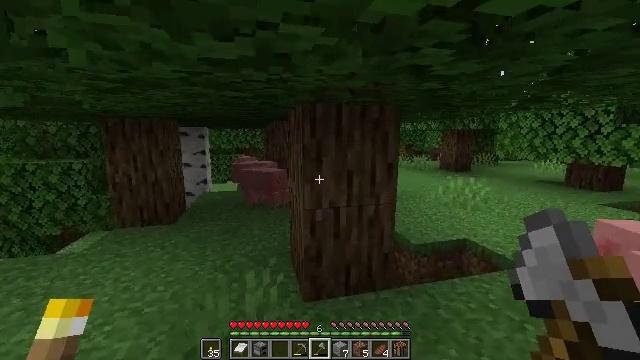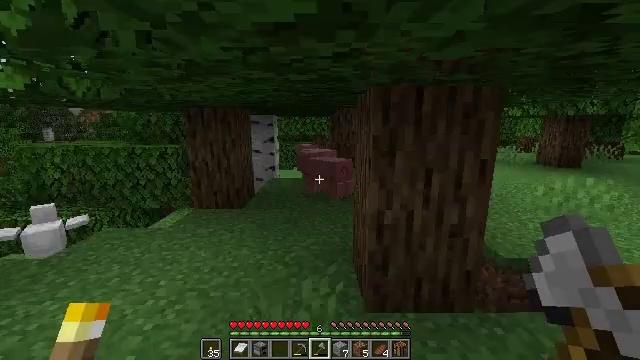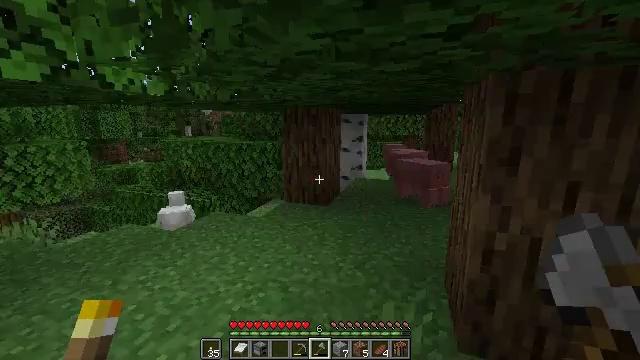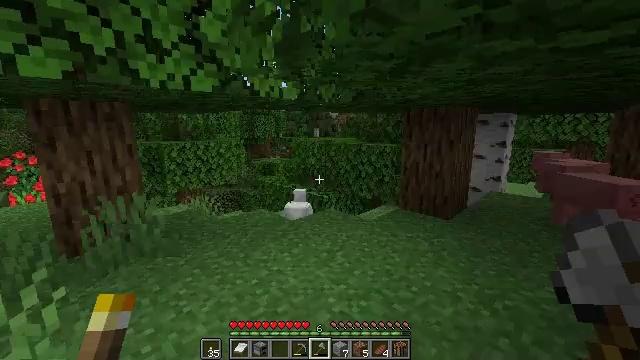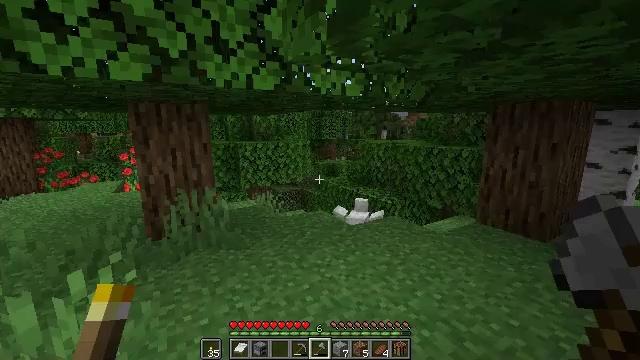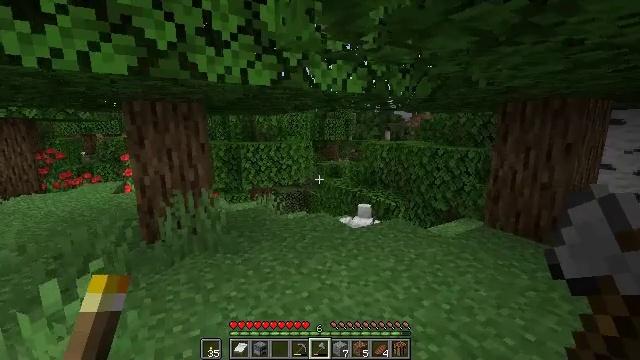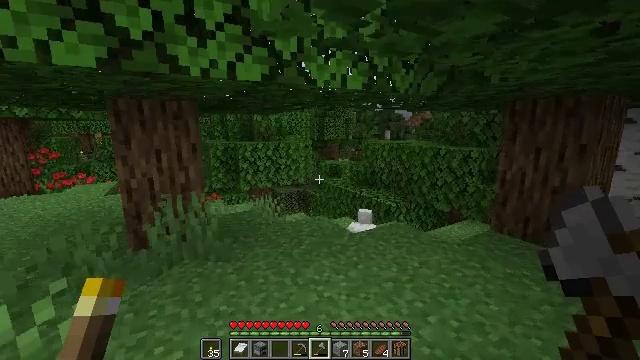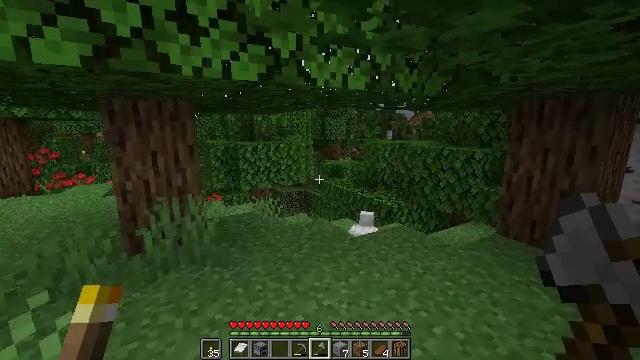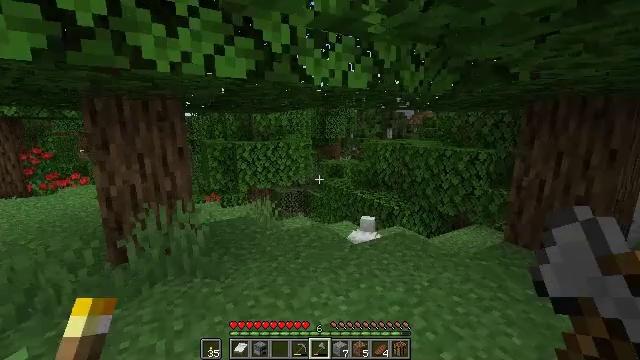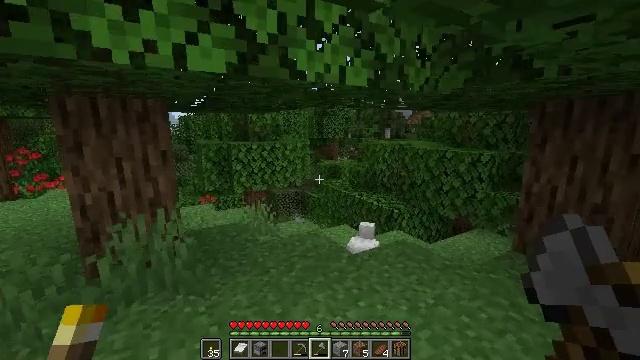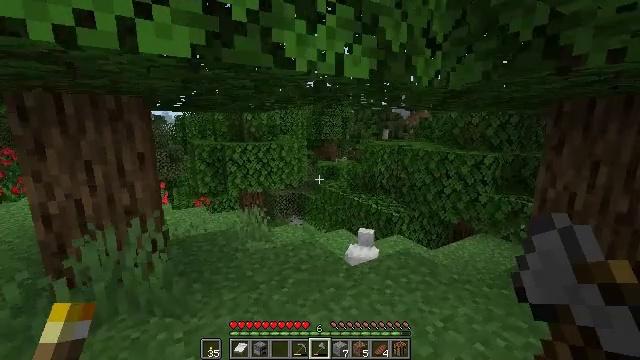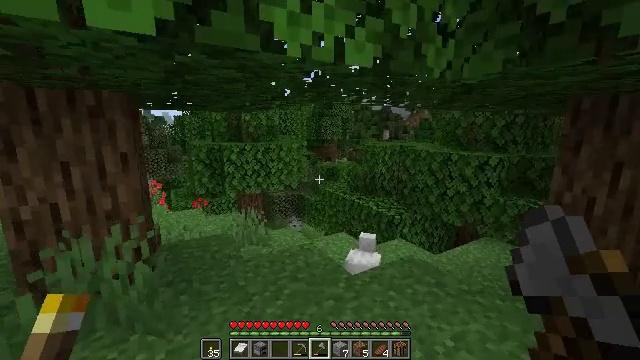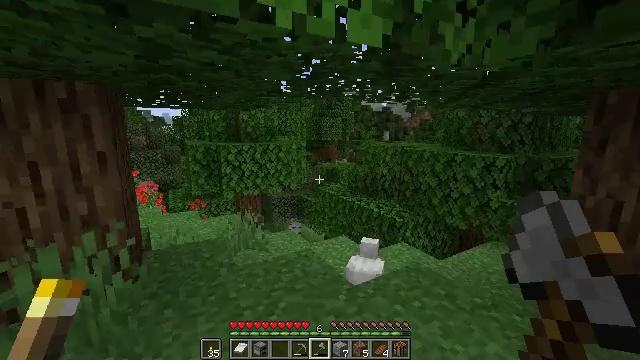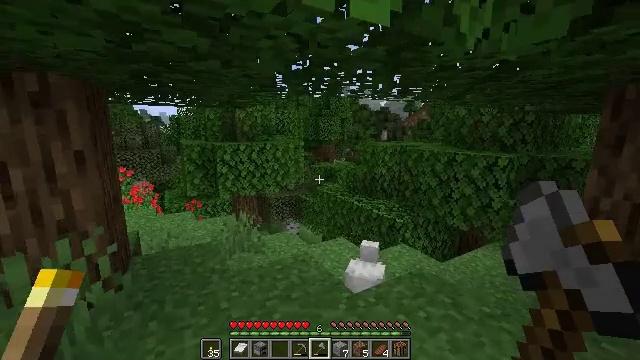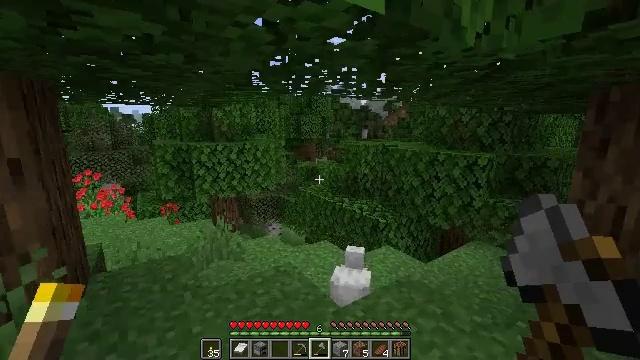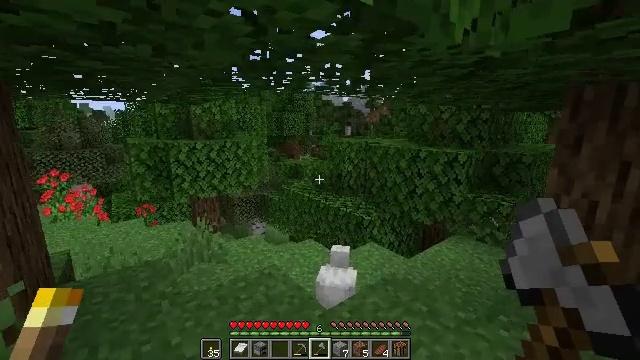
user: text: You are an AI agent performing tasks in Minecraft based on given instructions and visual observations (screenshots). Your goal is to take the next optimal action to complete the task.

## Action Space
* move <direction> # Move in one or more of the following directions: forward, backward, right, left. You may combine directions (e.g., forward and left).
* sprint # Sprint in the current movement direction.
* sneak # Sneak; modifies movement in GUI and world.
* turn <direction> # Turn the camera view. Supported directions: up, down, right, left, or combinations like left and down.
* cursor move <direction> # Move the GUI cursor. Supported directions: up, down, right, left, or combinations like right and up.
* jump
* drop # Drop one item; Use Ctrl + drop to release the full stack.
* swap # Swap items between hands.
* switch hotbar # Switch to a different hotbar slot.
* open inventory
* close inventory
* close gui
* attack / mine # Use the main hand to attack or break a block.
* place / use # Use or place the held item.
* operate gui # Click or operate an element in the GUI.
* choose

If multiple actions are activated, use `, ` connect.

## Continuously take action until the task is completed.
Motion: motion action
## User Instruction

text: Mine the bee nest.
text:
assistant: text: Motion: move forward, turn left and down
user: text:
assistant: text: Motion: move forward, turn left
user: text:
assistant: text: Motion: move forward, turn left
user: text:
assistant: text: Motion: move forward, turn left
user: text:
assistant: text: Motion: move forward
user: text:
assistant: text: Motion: move forward
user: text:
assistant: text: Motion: move forward
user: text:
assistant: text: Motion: move forward
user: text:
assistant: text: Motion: move forward
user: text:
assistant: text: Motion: move forward
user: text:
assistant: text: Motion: move forward
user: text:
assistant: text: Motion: move forward
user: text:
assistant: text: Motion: move forward
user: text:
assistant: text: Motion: move forward, turn right
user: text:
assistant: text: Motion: move forward, turn right
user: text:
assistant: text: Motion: move forward, turn right
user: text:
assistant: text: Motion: move forward, turn right
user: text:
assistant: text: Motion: move forward, turn right
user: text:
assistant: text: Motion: move forward, turn right
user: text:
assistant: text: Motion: move forward
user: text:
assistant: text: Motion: move forward
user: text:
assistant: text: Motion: move forward
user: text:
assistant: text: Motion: move forward
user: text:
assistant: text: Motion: move forward
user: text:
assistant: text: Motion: move forward
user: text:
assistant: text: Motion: move forward
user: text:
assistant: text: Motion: move forward, turn right
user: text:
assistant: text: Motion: move forward, turn right
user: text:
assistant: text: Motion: move forward, turn right
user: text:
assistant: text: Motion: move forward, turn right